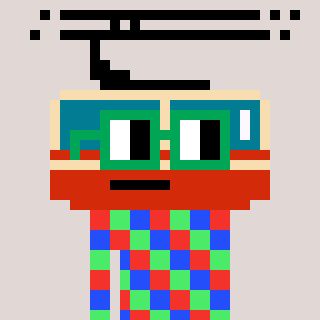
a pixel art character with square green glasses, a tram wagon-shaped head and a teal-colored body on a warm background